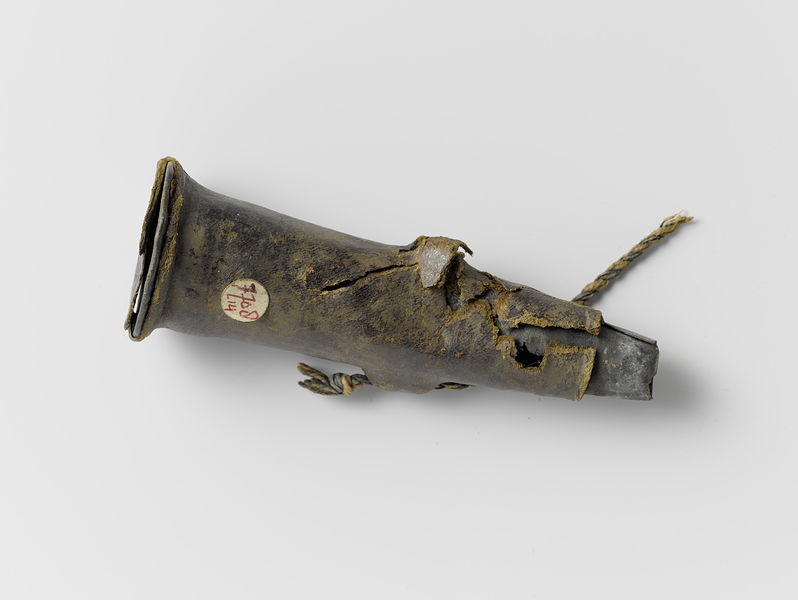
Titel: Musketmaat zonder dop, met oortjes en touwtje
Standort: Amsterdam
Institution: Rijksmuseum
Schlagwörter: photo, arme, détail, foto, métal, objet, chose, partie, numéro, chiffre, l'arme, truc